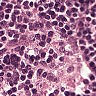
Metastatic tissue present: no